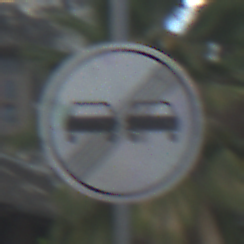
Verkehrszeichen: EndeUeberholverbot
Umgebung: Outdoor, Suburban
Tageszeit: MorningAfternoon
Wetter: PartlyCloudy
Licht: Natural
Jahreszeit: NotSpecified
Kontrast: LowContrast